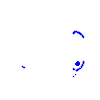
Particle: proton